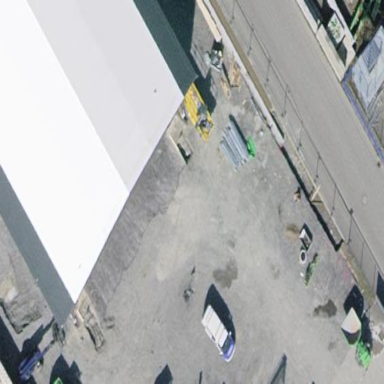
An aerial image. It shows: Recycling center located on the roof of building.